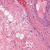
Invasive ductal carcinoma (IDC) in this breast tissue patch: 0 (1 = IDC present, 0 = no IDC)